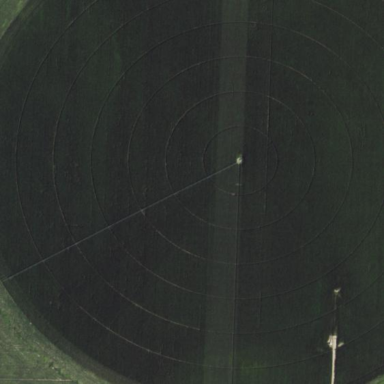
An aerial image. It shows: Farmland with irrigation using center pivot system.